Chest X-ray:
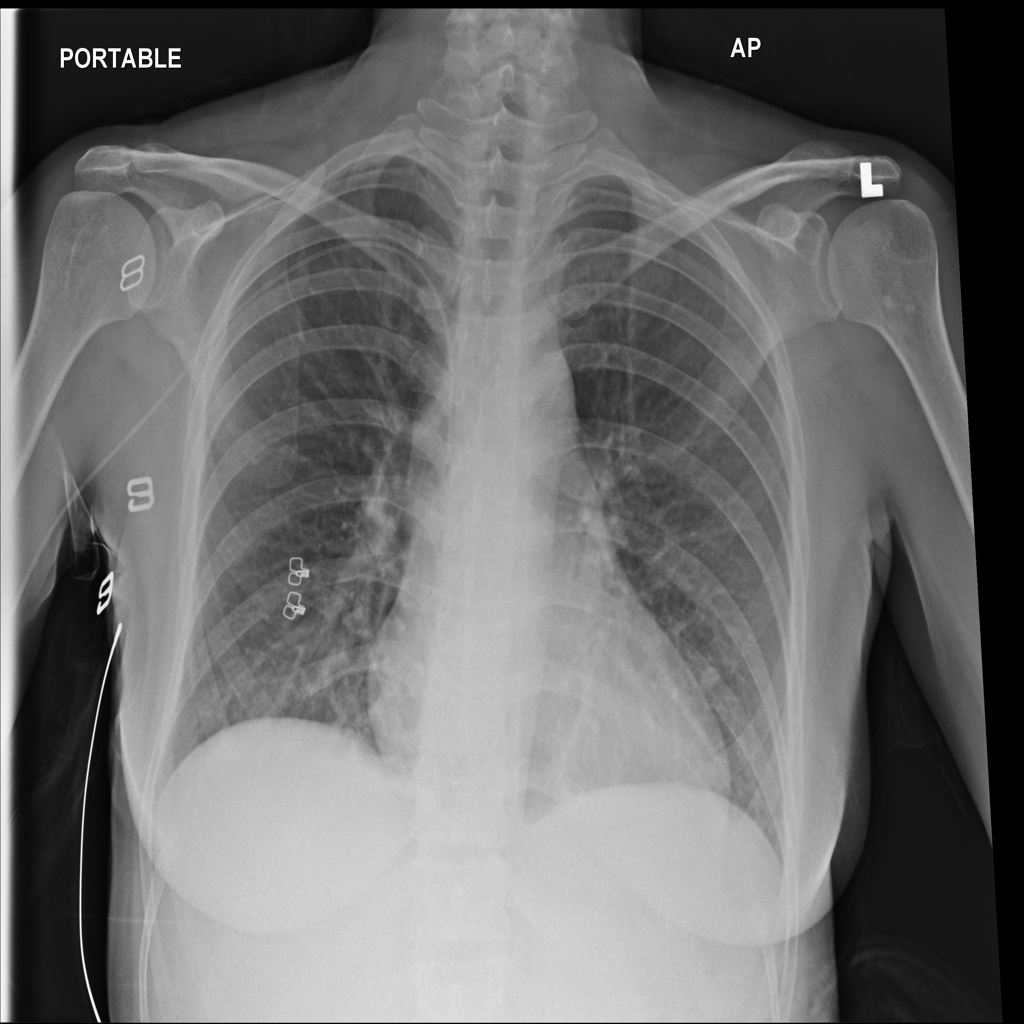
Findings: Cardiomegaly, Nodule
No abnormal finding: no